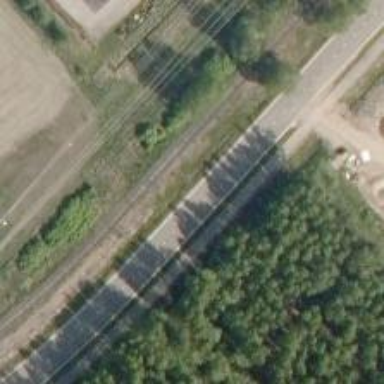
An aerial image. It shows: Railway turnout on the left side.